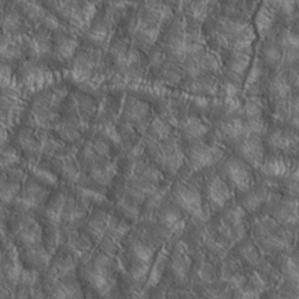
Label: non_frost